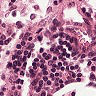
Metastatic tissue present: no